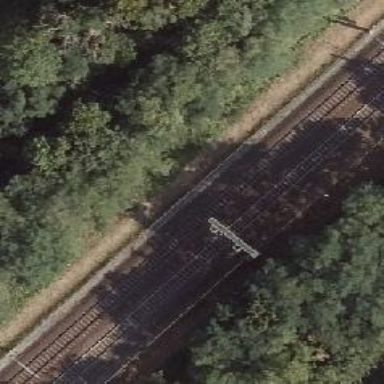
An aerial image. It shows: Railway signal.